Question: I think i there is something wrong in my Code but i cannot find it.
I want to switch the view with a single click on the 'leftCalloutAccessoryView' button but i receive always the same error:
'''
NSInvalidArgumentException', reason: '
-[ThirdViewController showDetailView:]: unrecognized selector sent to instance
'''
Here my Code:
'''
- (MKAnnotationView *)mapView:(MKMapView *)mapView viewForAnnotation:(id <MKAnnotation>)annotation
{
if ([annotation isKindOfClass:[MKUserLocation class]])
{
return nil;
}
else
{
MKPinAnnotationView *annotationView = [[MKPinAnnotationView alloc] initWithAnnotation:annotation reuseIdentifier:@"loc"];
annotationView.canShowCallout = YES;
UIButton *detailButton = [UIButton buttonWithType:UIButtonTypeDetailDisclosure];
[detailButton addTarget:self action:@selector(showDetailView:) forControlEvents:UIControlEventTouchUpInside];
annotationView.rightCalloutAccessoryView=detailButton;
annotationView.enabled = YES;
UIImage *image = [UIImage imageNamed:@"logo.jpeg"];
UIImageView *imgView = [[UIImageView alloc] initWithImage:image];
annotationView.leftCalloutAccessoryView = imgView;
annotationView.image = [UIImage imageNamed:@"pin.png"];
return annotationView;
}
}
- (IBAction)detailButton:(UIButton *)sender
{
ThirdViewController *infoView = [[ThirdViewController alloc] init];
[self.navigationController pushViewController:infoView animated:YES];
NSLog(@"pushed Button!!!!!!");
}
'''
little screenshot from my Storyboard:

Thank your for the help!
Best regards CTS
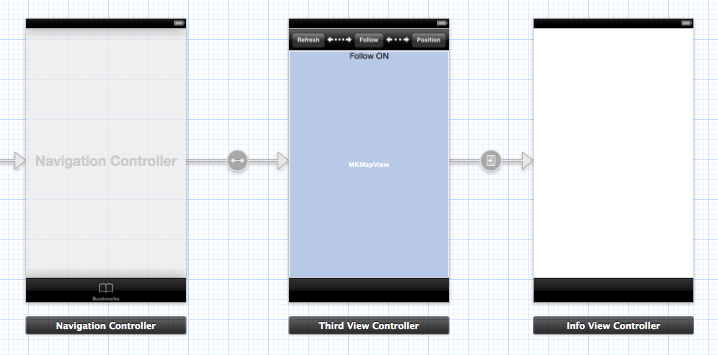
Answer: In the 'addTarget', the code says the button should call the method 'showDetailView:':
'''
[detailButton addTarget:self action:@selector(showDetailView:) forControlEvents...
'''
But there is no such method (that's what the error means).
Change this method's name from:
'''
- (IBAction)detailButton:(UIButton *)sender
'''
to:
'''
- (IBAction)showDetailView:(UIButton *)sender
'''